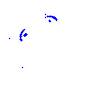
Particle: electron